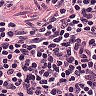
Metastatic tissue present: no